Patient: sex M, age 68
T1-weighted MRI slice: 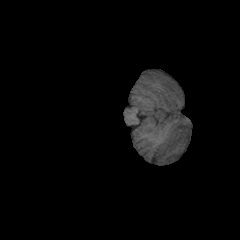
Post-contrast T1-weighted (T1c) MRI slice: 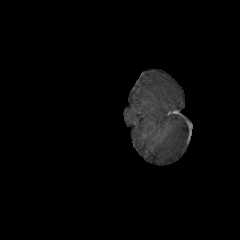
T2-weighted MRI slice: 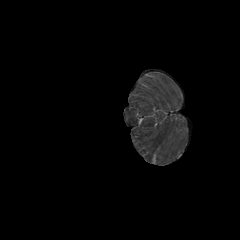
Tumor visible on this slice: no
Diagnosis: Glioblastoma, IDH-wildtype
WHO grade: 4